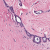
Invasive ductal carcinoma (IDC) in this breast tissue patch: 0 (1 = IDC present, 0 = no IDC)